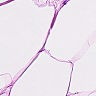
Metastatic tissue present: no